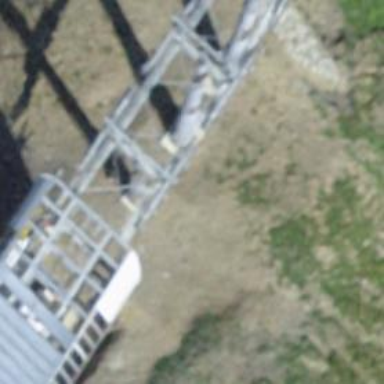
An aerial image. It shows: Pylon for aerialway.